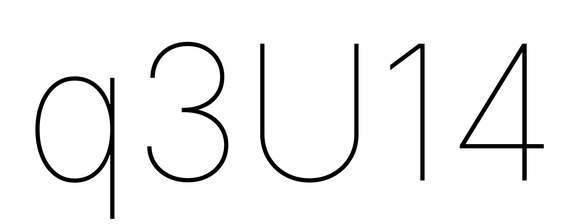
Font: Inter_Thin